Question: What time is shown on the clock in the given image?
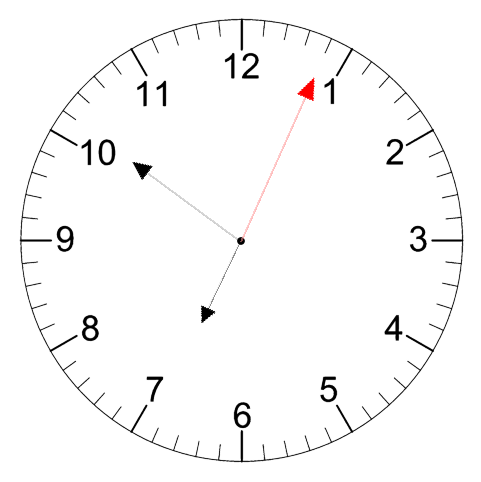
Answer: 06:51:04